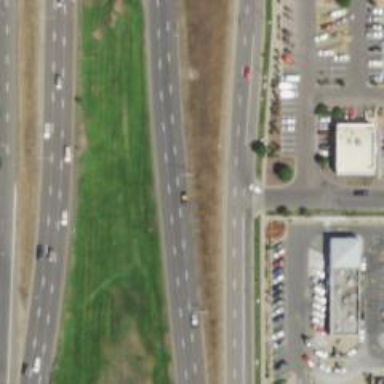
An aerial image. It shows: Secondary link road with asphalt surface.